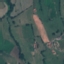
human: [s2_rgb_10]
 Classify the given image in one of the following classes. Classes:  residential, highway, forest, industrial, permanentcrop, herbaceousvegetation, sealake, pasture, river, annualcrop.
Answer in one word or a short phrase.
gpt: Pasture